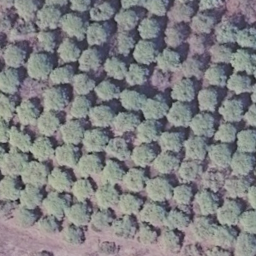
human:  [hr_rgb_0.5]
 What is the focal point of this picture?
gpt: farmland